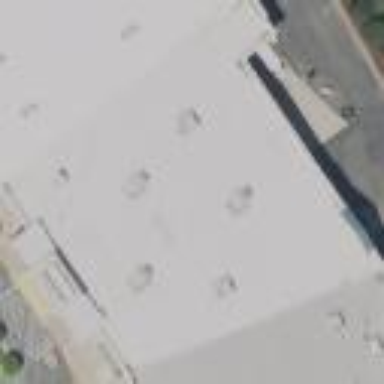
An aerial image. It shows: Flat-roofed retail building.